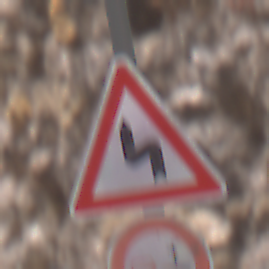
Verkehrszeichen: DoppelkurveZunaechstLinks
Zusatzzeichen unten: VerbotUeberholenEinspurigeFahrzeuge
Umgebung: Outdoor, Urban
Tageszeit: Midday
Wetter: PartlyCloudy
Licht: Natural
Jahreszeit: NotSpecified
Kontrast: MediumContrast